Here is the time-frequency representation (spectrogram) of a rolling-element bearing's vibration measurement. Diagnose the bearing from this image, choosing from: normal, inner_race, outer_race, ball.
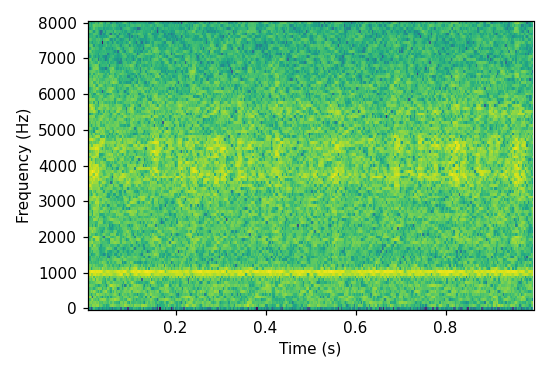
Answer: normal